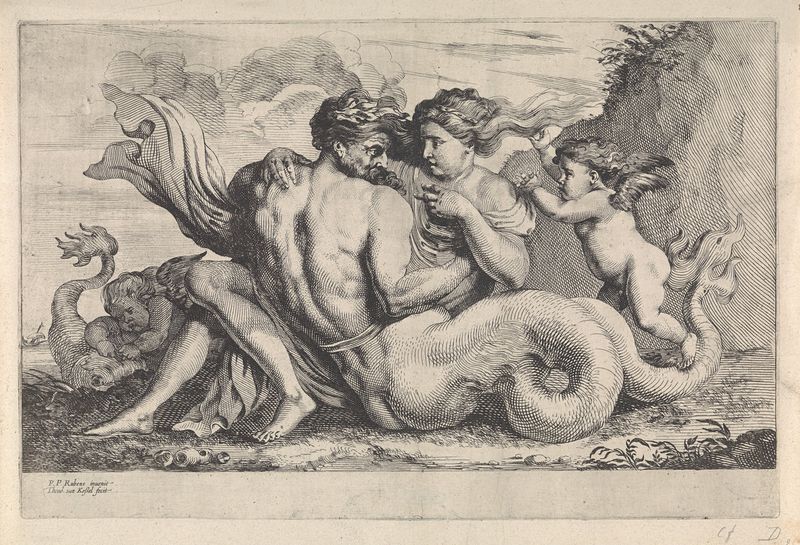
Titel: Sirene en triton
Künstler: Theodorus van Kessel
Standort: Amsterdam
Institution: Rijksmuseum
Schlagwörter: embrace, white, women, black, hair, old, woman, angel, angels, greek, man, mythology, naked, nude, sea, child, feet, drawing, black and white, etching, tail, devil, myth, wings, cherub, love, family, back, engraving, god, fish, baby, kid, creature, serpent, snake, monsters, fantasy, eve, demon, satan, mermaid, muscular, fantastic, merman, curse, seprent, mermen, gang sign